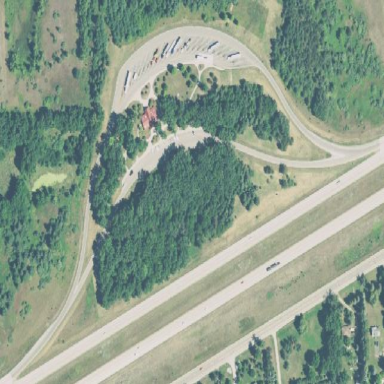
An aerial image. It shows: Rest area along the road.